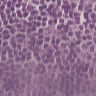
Metastatic tissue present: no